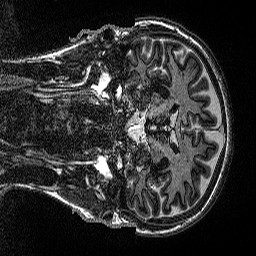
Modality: MP2RAGE
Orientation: coronal
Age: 30
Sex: female
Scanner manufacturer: siemens
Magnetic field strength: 3 T
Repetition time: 5 s
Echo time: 0.00298 s